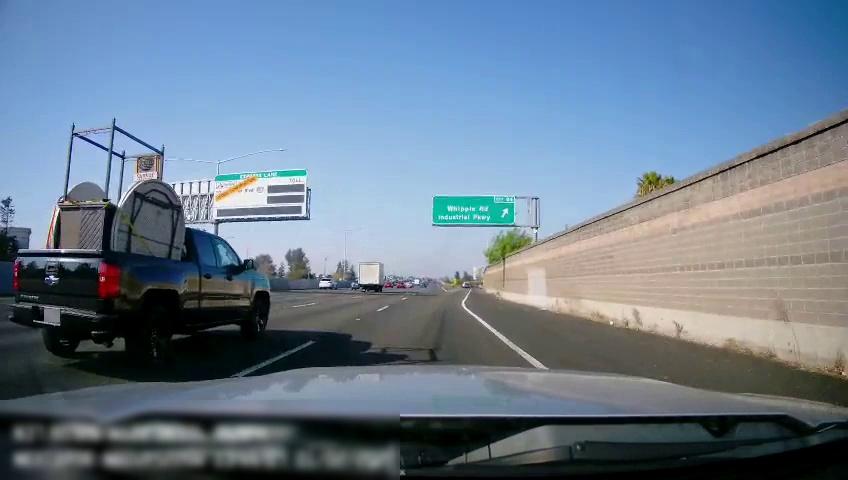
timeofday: Day
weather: Sunny
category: Drivable Space
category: Vehicles | Truck
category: Vehicles | Truck
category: Vehicles | Car
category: Vehicles | Car
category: Lanes | Alternate Lane
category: Lanes | Alternate Lane
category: Lanes | Alternate Lane
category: Traffic | Signs